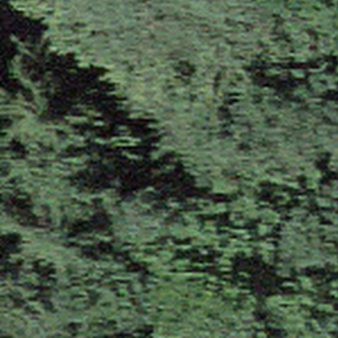
Label: other